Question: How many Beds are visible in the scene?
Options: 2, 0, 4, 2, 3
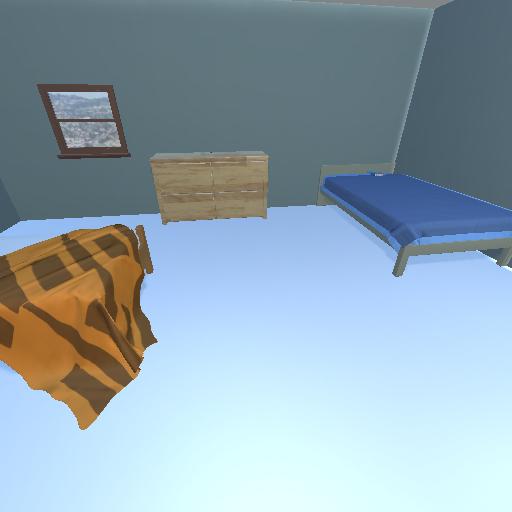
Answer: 2